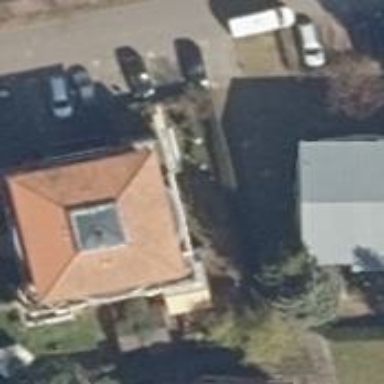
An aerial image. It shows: Pyramidal-shaped roof of apartment building.